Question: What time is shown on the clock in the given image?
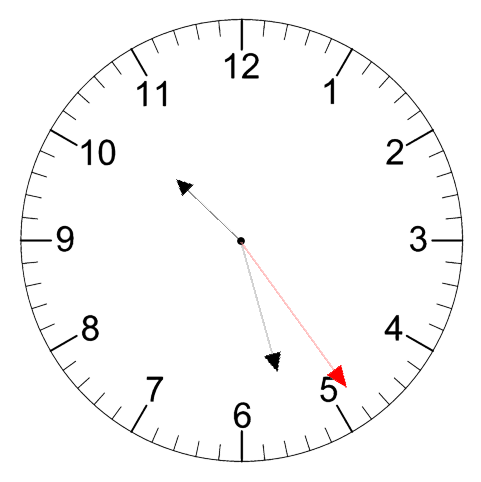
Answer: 10:27:24